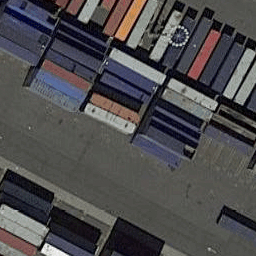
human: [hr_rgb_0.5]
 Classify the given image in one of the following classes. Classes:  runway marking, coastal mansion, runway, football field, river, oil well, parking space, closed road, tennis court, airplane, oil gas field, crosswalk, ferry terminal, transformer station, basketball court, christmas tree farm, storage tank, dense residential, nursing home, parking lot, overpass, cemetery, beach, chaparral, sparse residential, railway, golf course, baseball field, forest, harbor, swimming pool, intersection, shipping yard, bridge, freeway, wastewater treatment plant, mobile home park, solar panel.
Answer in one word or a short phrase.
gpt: shipping yard